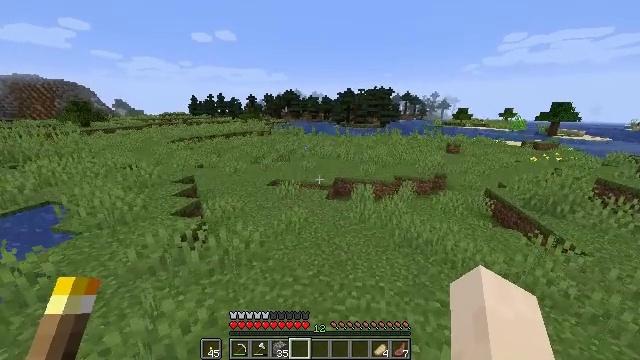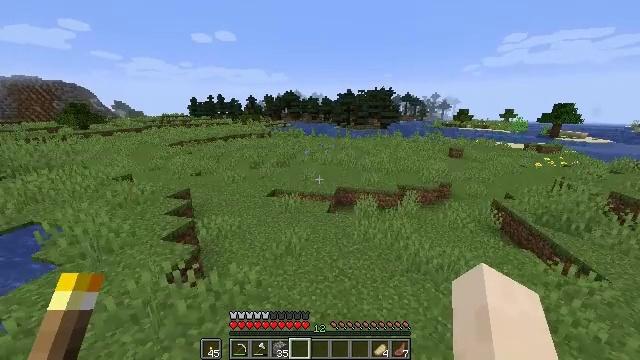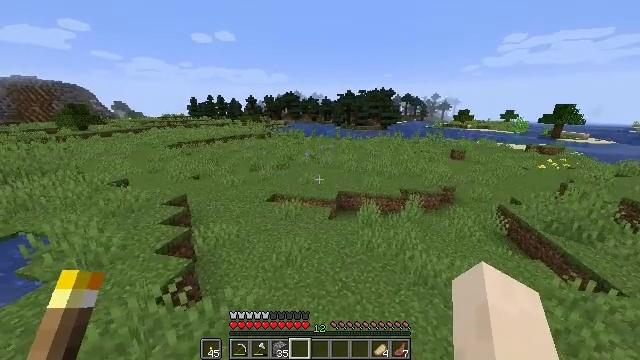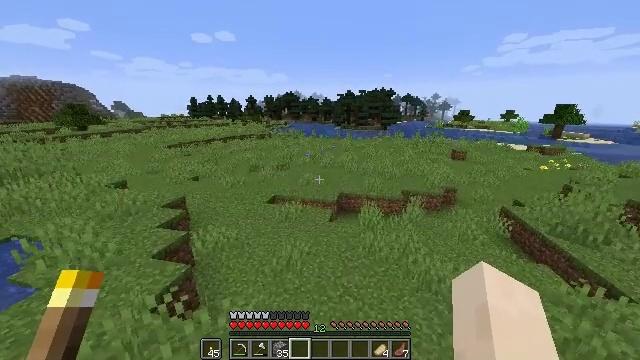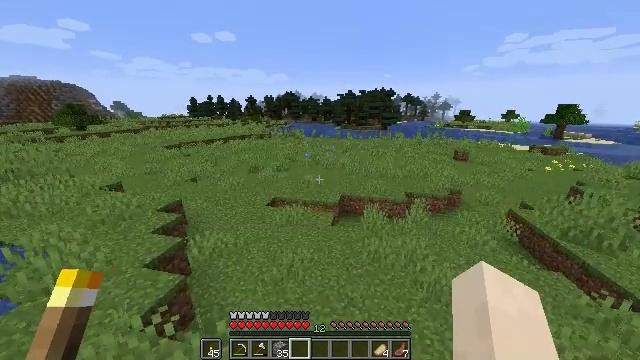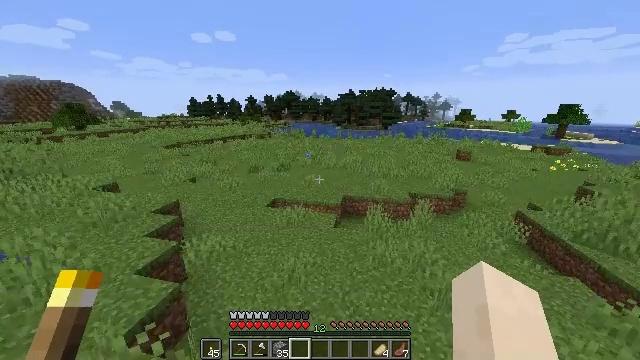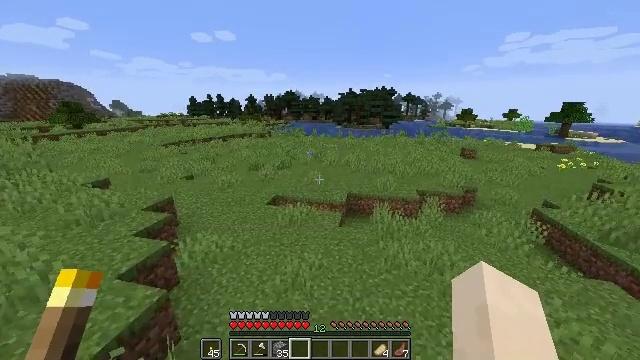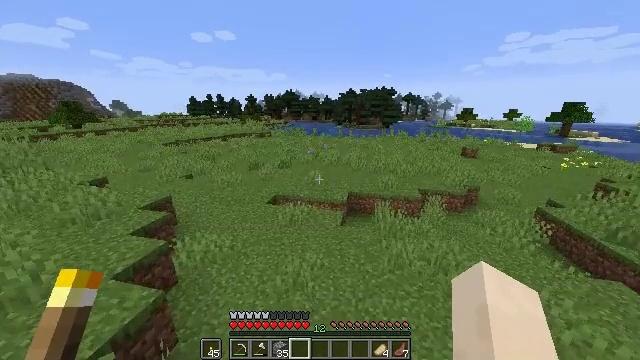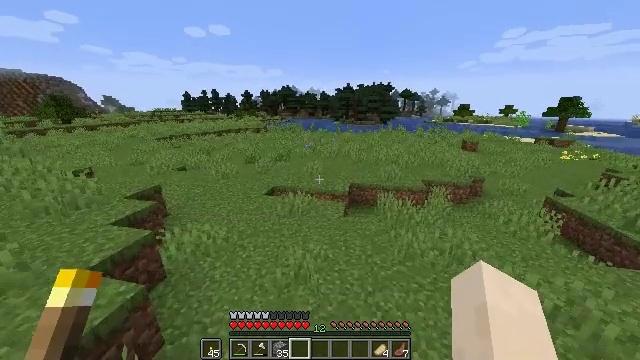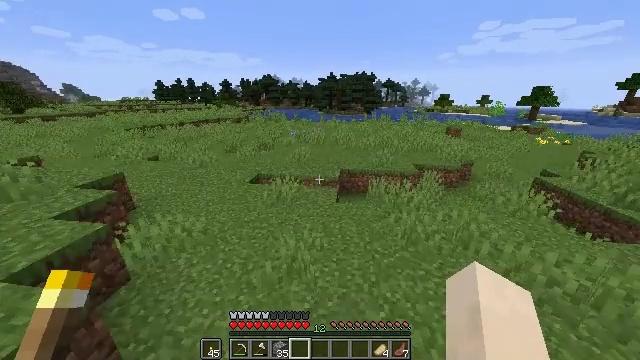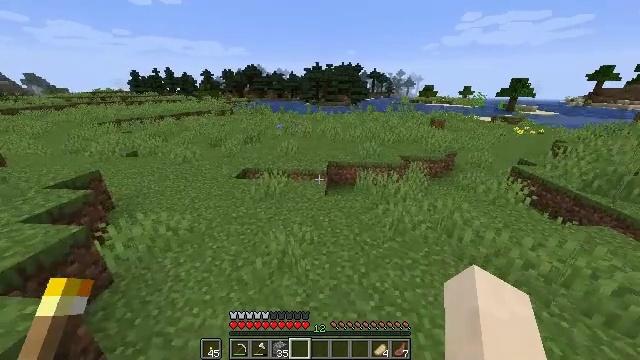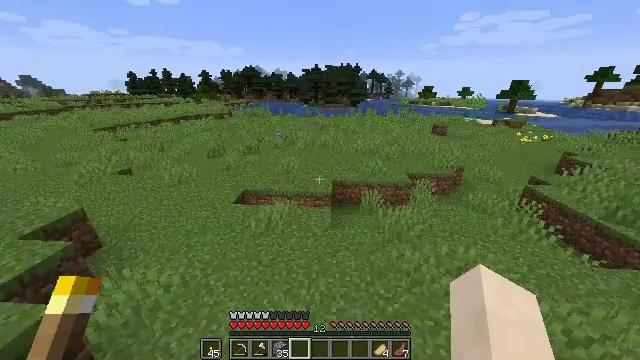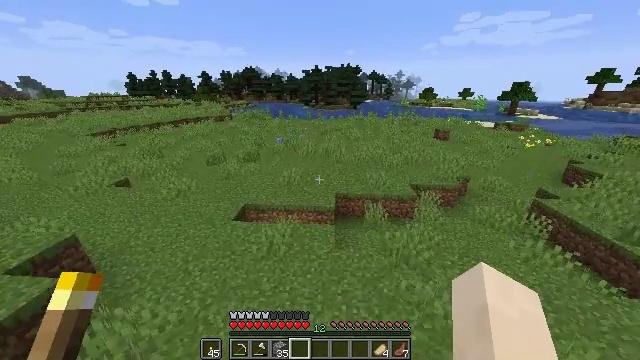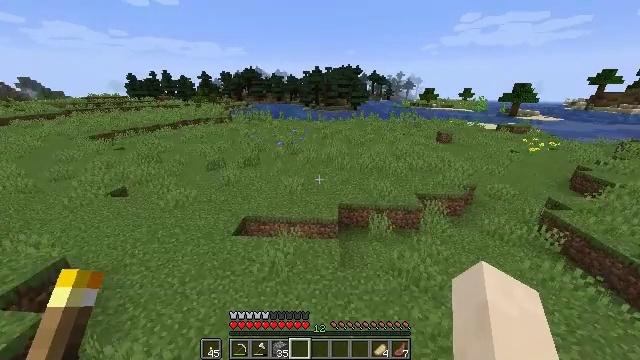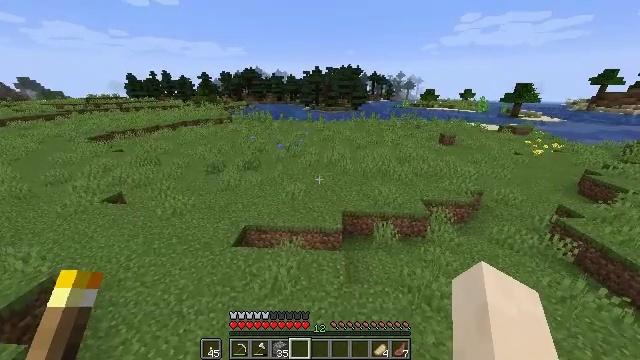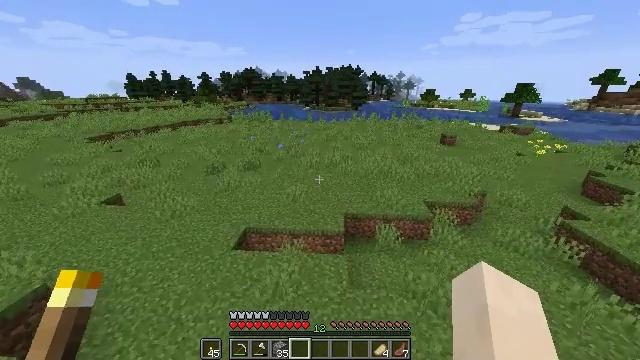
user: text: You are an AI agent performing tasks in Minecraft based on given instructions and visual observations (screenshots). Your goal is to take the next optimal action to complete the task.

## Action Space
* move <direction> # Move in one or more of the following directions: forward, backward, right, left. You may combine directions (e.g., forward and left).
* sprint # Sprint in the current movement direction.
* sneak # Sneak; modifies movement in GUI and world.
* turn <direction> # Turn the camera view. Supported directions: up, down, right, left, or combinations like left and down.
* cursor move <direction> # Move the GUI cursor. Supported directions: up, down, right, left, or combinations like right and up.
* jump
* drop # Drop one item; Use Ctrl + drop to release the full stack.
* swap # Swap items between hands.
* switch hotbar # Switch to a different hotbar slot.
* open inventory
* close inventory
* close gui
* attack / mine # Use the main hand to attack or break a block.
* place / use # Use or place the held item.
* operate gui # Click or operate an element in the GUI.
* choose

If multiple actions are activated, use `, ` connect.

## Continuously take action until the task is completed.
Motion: motion action
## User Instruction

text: Kill the chicken.
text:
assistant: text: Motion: move forward and move left, sprint, jump
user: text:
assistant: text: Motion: move forward and move left, sprint, jump
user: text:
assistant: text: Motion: move forward and move left, sprint, jump
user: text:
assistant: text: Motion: move forward and move left, sprint, jump
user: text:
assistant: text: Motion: move forward and move left, sprint, jump
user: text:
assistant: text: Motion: move forward and move left, sprint, jump
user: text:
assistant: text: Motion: move forward and move left, sprint, jump
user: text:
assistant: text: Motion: move forward, sprint, jump
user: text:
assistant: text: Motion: move forward, sprint, turn right and down, jump
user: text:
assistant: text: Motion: move forward, sprint, turn right and down, jump
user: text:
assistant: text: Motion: move forward, sprint, jump
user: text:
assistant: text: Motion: move forward and move left, sprint, jump
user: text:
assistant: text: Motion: move forward and move left, sprint, jump
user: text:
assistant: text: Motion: move forward and move left, sprint, jump
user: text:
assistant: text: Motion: move forward and move left, sprint, jump
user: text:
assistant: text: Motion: move forward and move left, sprint, jump
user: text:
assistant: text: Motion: move forward and move left, sprint, jump
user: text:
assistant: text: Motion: move forward and move left, sprint, jump
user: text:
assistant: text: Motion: move forward and move left, sprint, turn left, jump
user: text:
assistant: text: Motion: move forward and move left, sprint, turn left and up, jump
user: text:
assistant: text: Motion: move forward and move left, sprint, turn left, jump
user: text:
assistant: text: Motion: move forward and move left, sprint, turn left, jump
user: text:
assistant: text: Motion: move forward, sprint, turn left, jump
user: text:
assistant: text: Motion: move forward, sprint, turn left, jump
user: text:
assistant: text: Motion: move forward, sprint, turn left, jump
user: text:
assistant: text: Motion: move forward, sprint, jump
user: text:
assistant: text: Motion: move forward, sprint, jump
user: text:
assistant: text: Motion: move forward, sprint, jump
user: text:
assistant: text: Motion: move forward, sprint, jump
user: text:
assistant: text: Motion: move forward, sprint